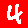
Digit: 4